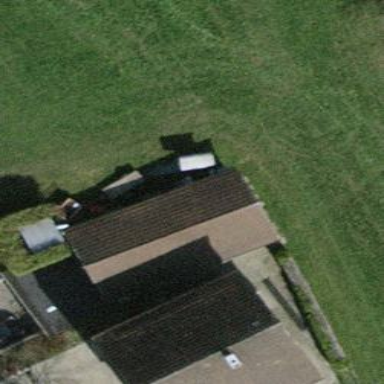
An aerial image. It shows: Shed building.